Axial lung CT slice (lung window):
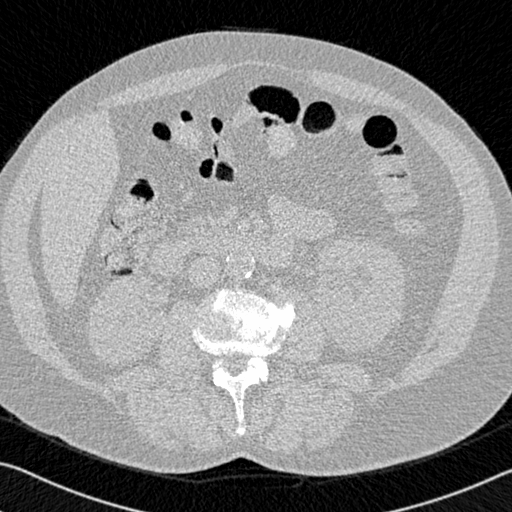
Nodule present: no